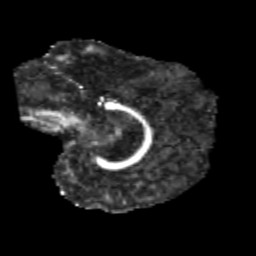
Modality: FA
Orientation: sagittal
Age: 9
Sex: female
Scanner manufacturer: siemens
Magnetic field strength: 3 T
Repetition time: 3.8 s
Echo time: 0.07 s